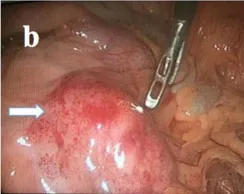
Preoperative and postoperative visual field examinations of the patient. (b) The arrowed tissue was an enlarged mesenteric lymph node in the ileocecal region.
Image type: medical_photograph (other_medical_photograph)